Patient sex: M
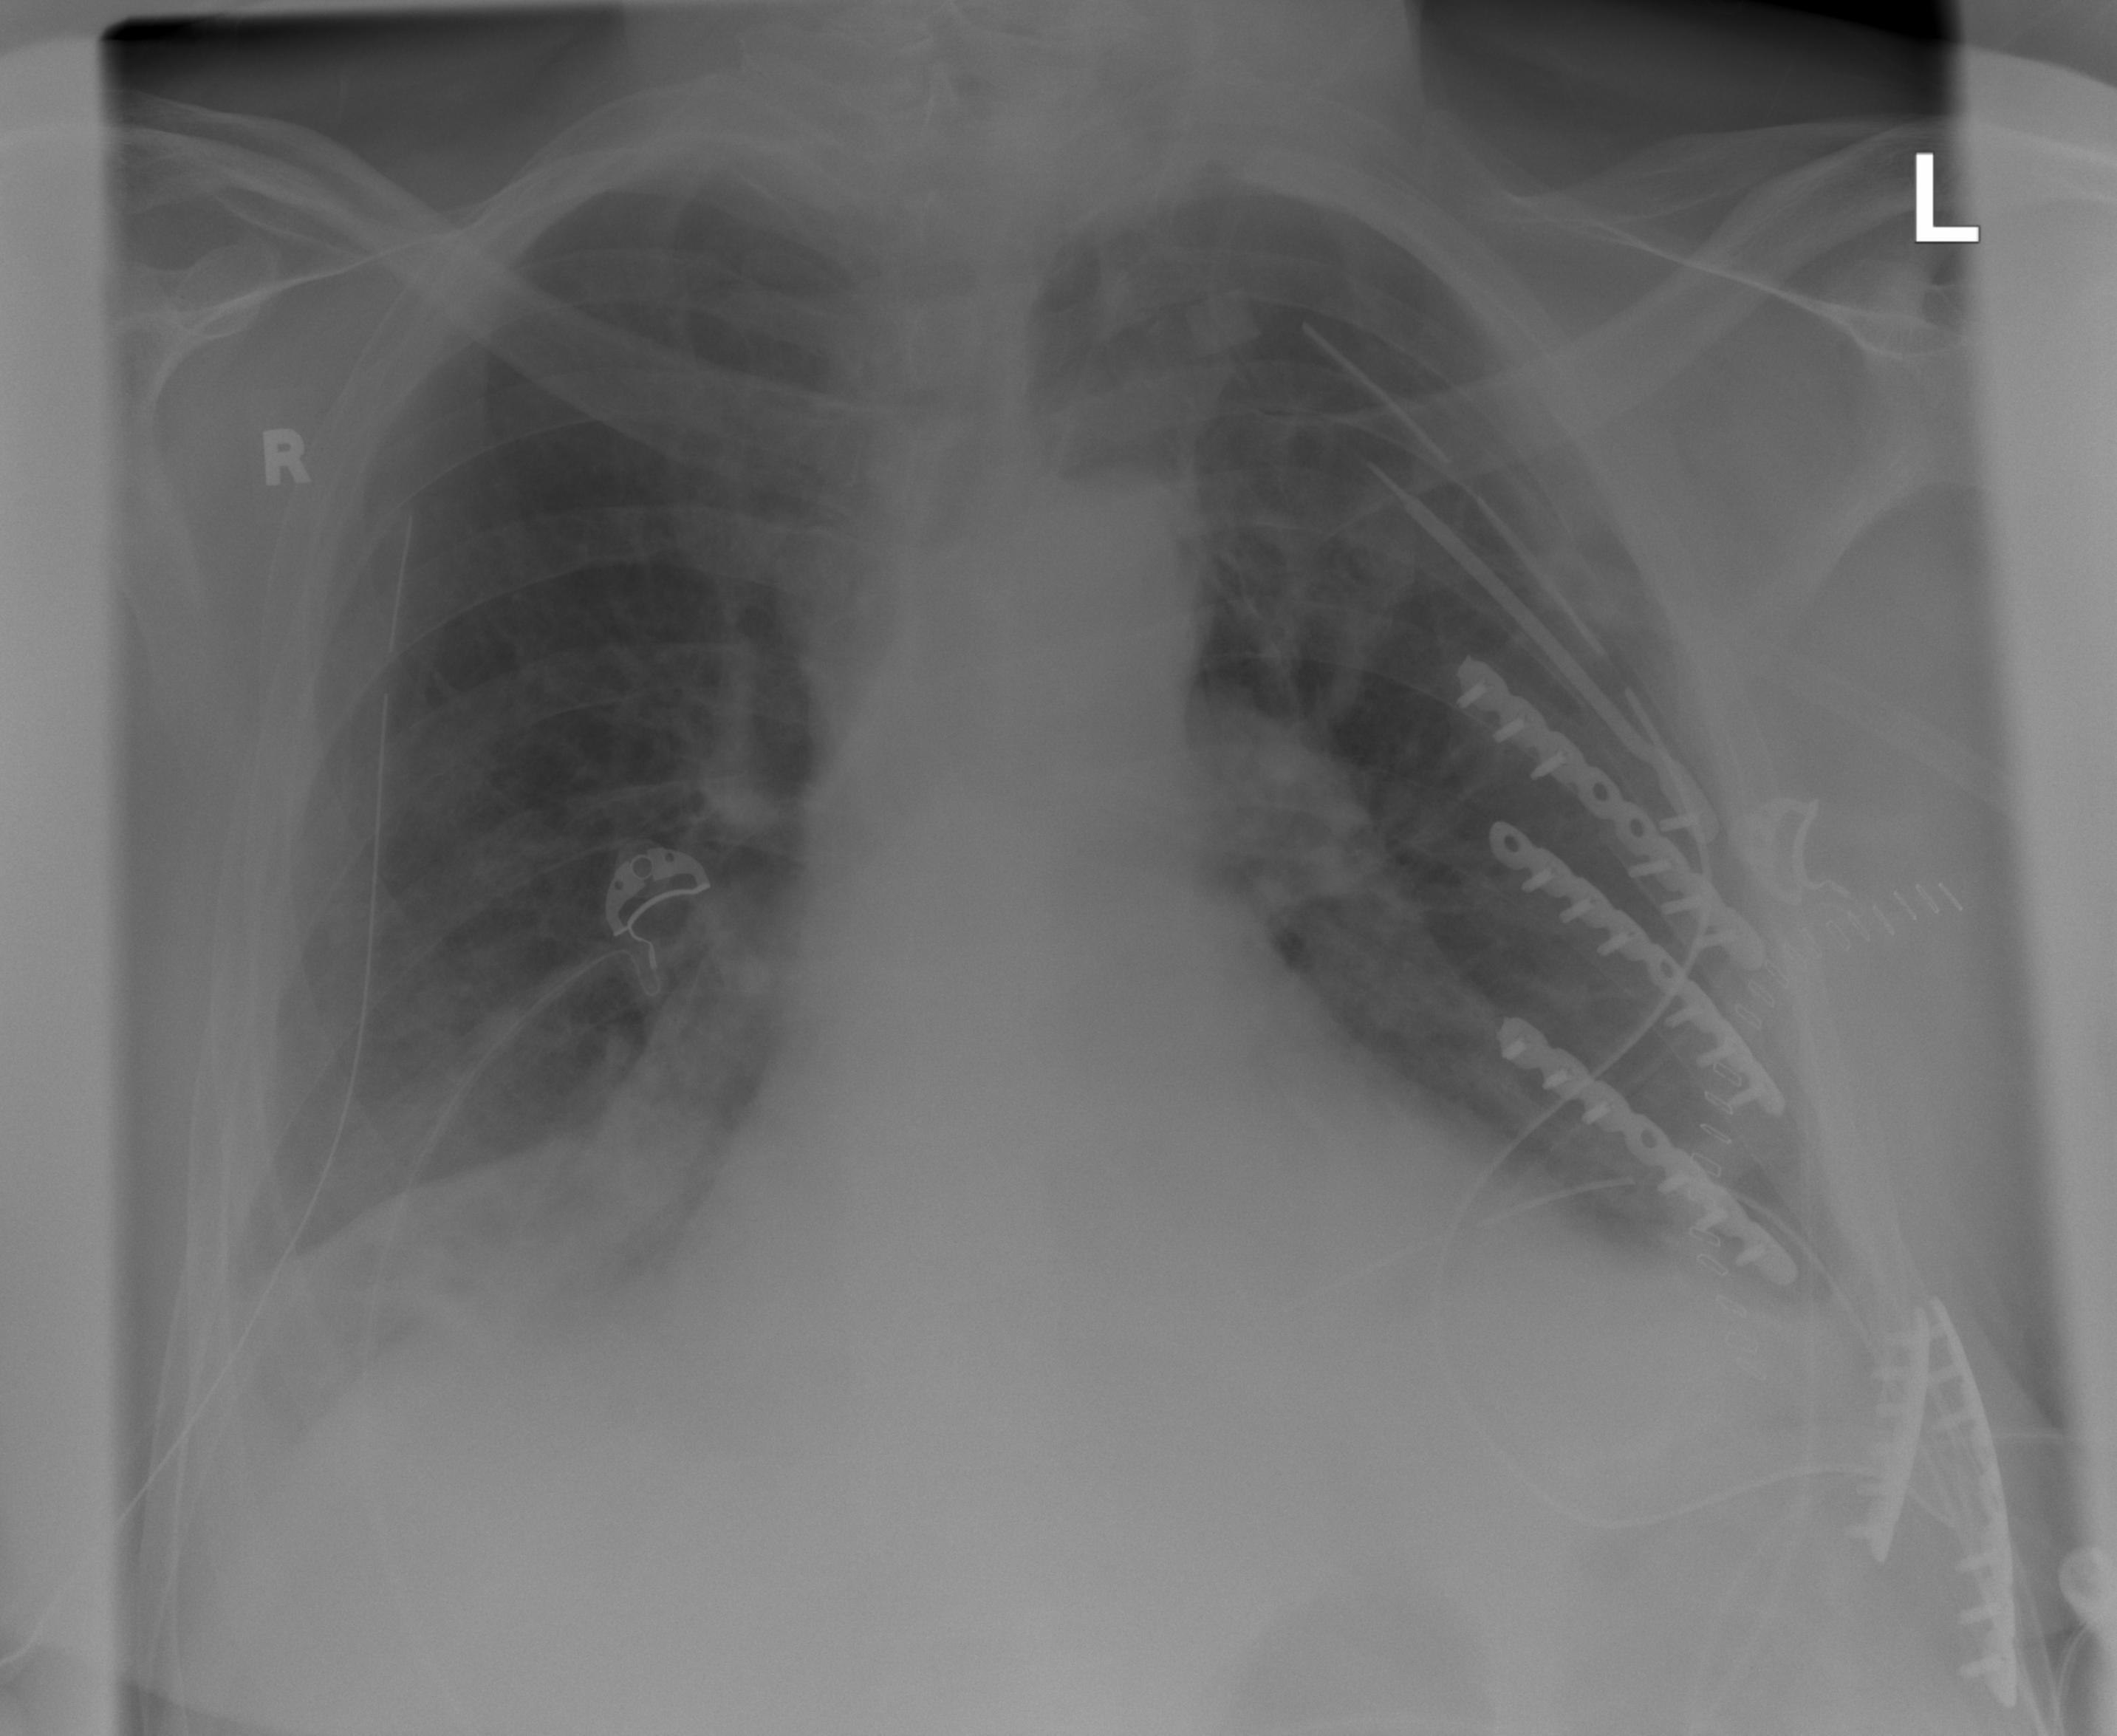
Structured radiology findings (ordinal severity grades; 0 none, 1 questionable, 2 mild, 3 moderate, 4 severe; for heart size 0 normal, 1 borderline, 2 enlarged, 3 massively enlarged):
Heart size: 2
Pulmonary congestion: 0
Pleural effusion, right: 2
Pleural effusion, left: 2
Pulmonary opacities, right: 0
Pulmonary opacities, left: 0
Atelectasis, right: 2
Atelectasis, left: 2